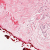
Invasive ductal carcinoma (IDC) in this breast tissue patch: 0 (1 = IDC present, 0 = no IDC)